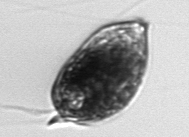
Label: Prorocentrum_micans